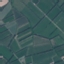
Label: PermanentCrop